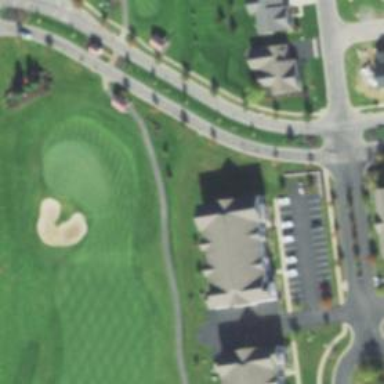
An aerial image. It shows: Path for both road and golf.